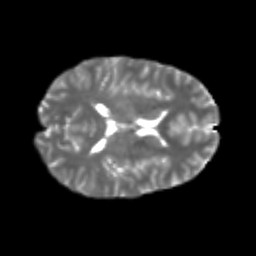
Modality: T2w
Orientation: axial
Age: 20
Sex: female
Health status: healthy
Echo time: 0.074 s